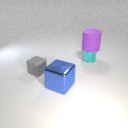
small cyan metal cylinder below large purple rubber cylinder